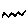
Label: zigzag